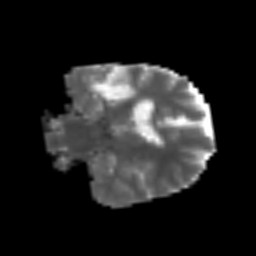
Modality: MD
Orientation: coronal
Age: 62
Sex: female
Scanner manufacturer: siemens
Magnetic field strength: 3 T
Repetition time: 3.2 s
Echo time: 0.081 s